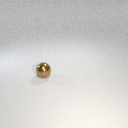
small brown metal sphere